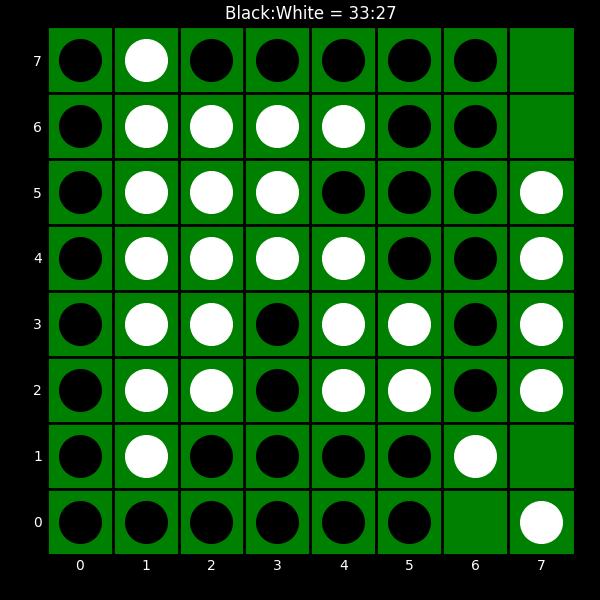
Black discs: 33
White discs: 27